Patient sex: F
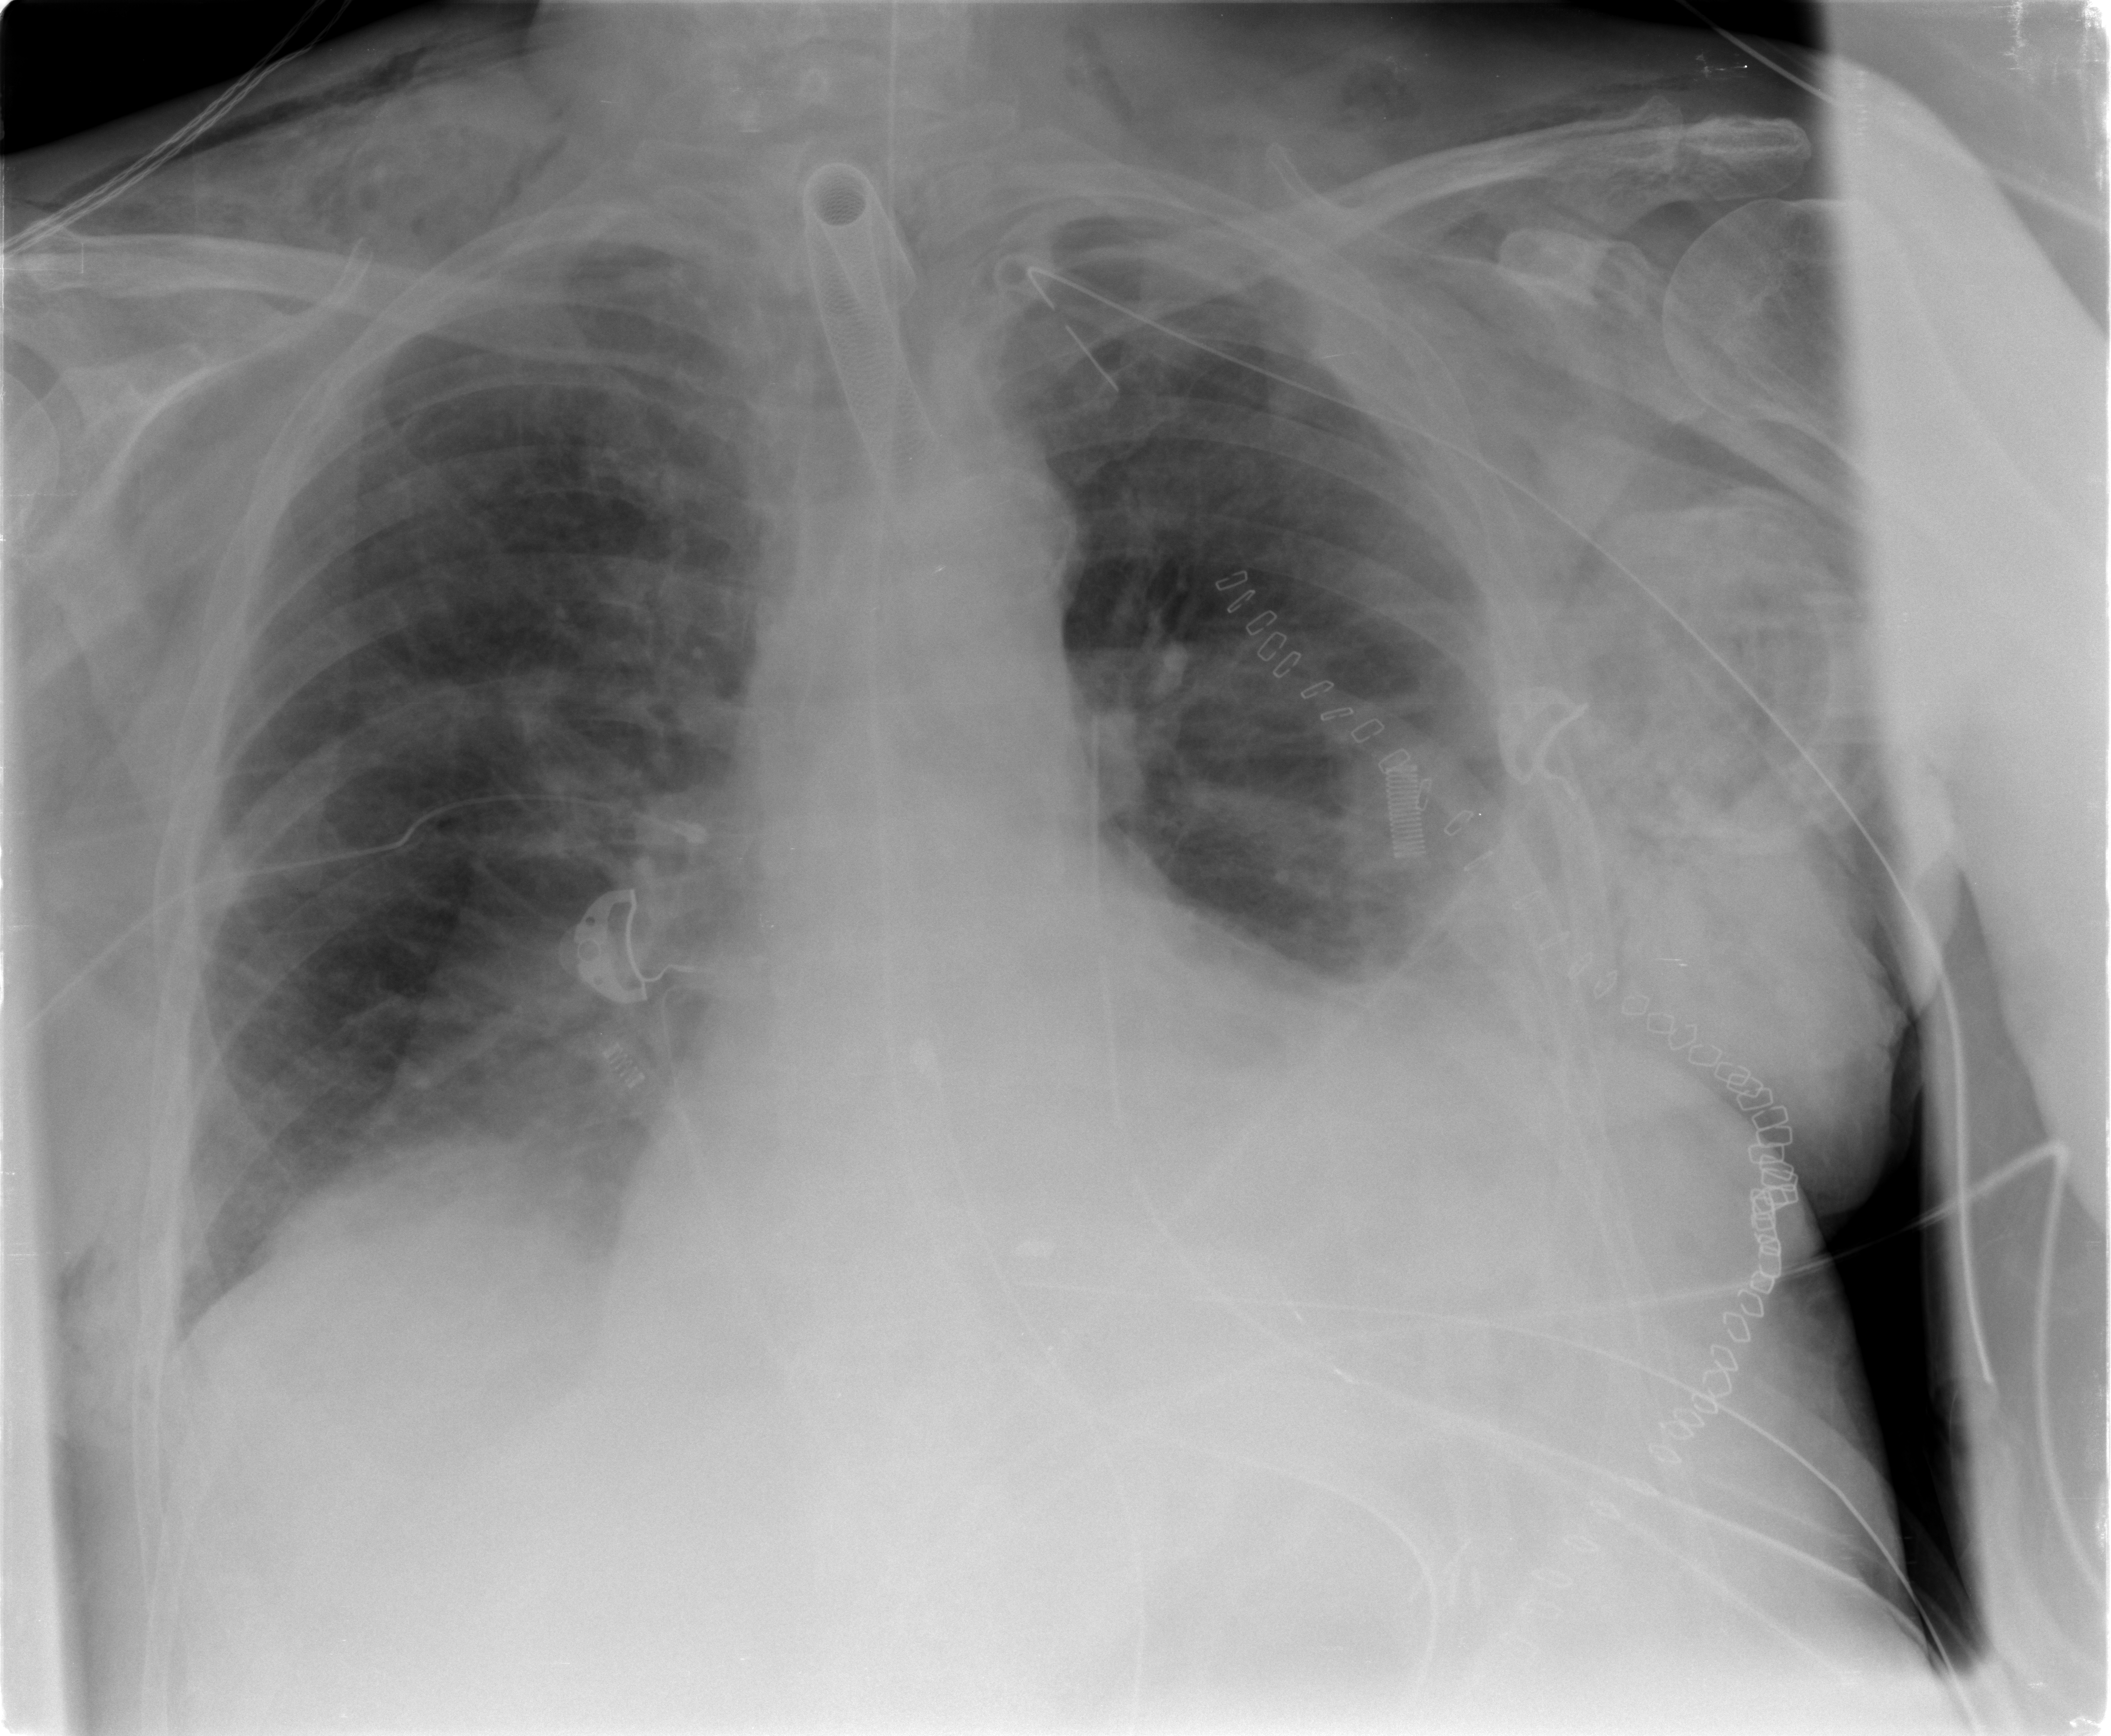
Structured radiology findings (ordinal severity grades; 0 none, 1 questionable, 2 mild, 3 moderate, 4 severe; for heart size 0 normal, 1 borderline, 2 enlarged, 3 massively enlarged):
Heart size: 2
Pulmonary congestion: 0
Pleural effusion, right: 2
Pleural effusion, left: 3
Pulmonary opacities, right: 0
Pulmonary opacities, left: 0
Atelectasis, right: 2
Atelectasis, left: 2